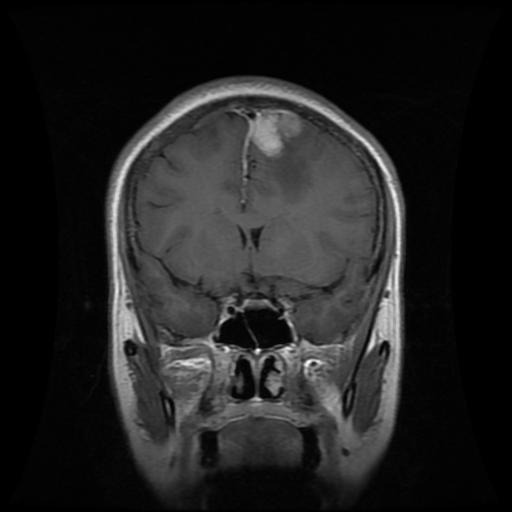
Label: meningioma